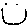
Label: smiley face